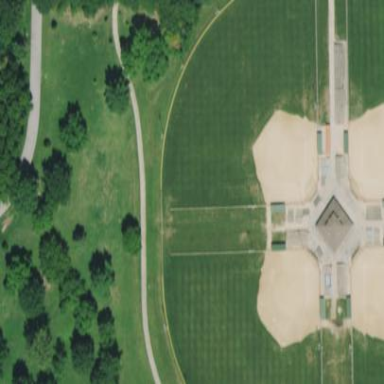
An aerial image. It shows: Baseball pitch for leisure and sports activities.